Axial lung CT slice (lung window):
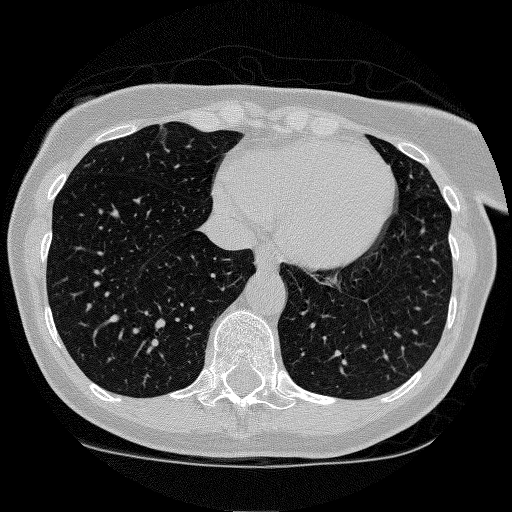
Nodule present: no